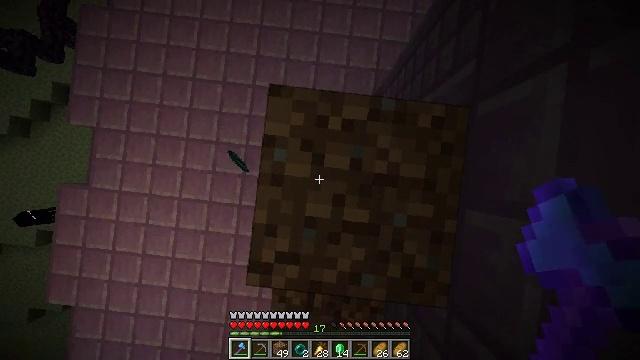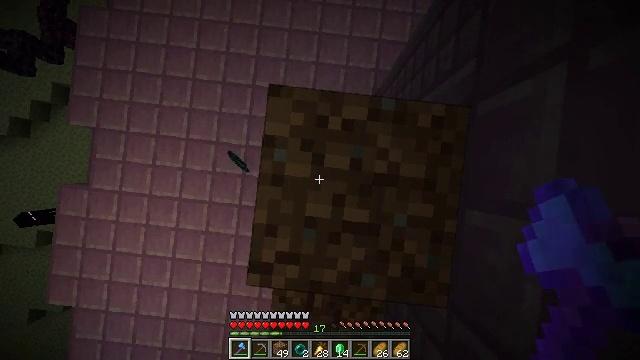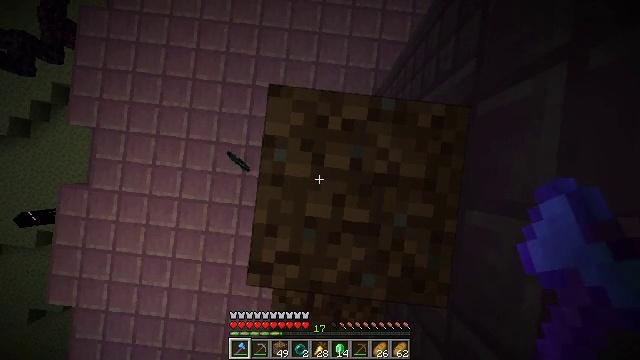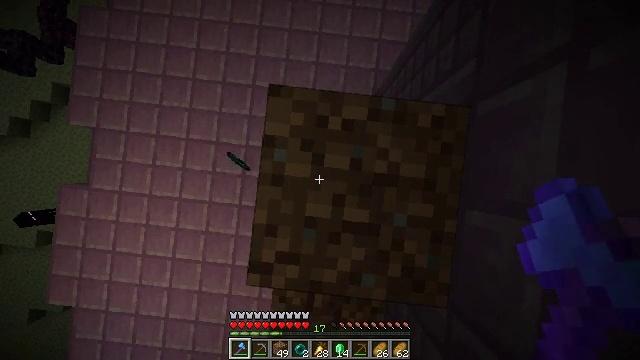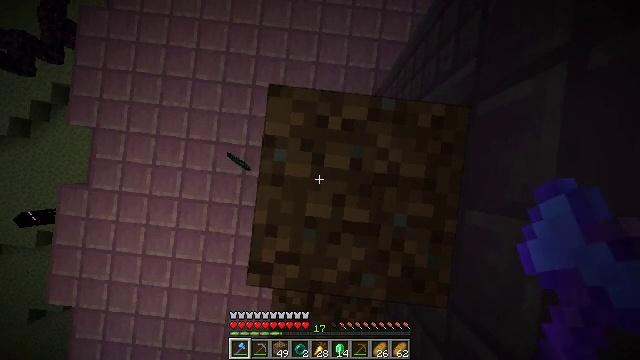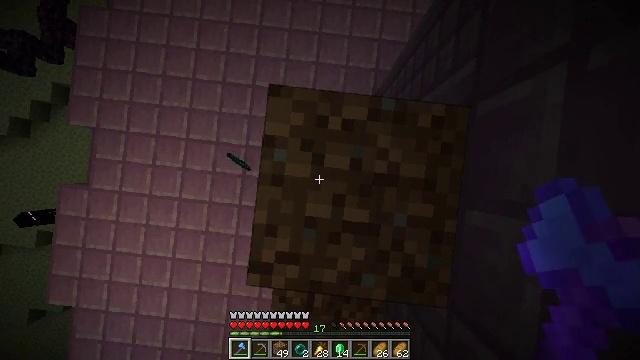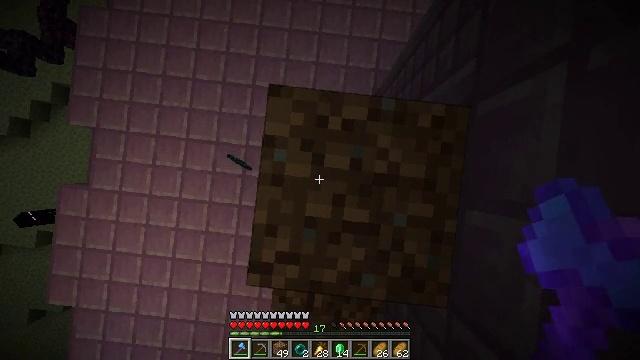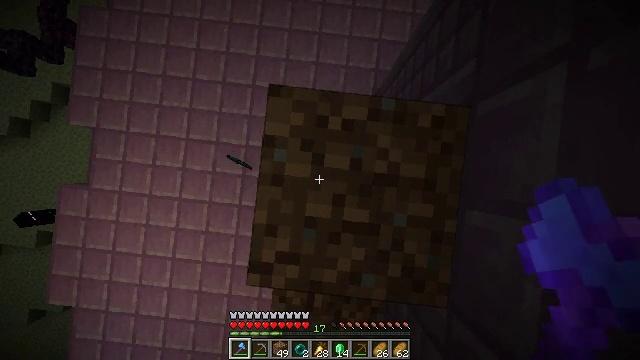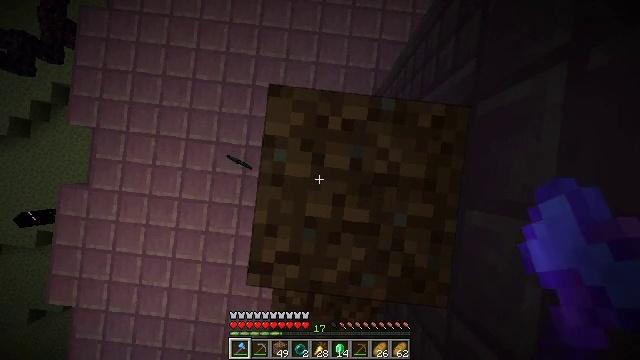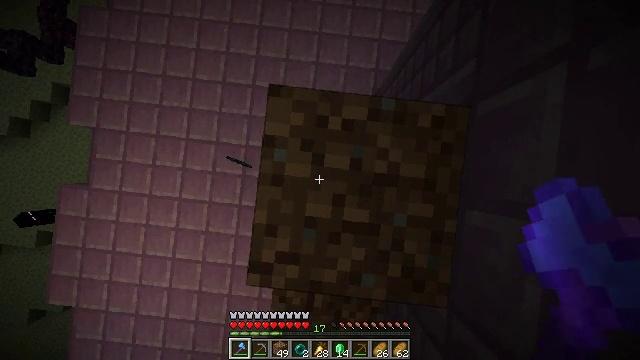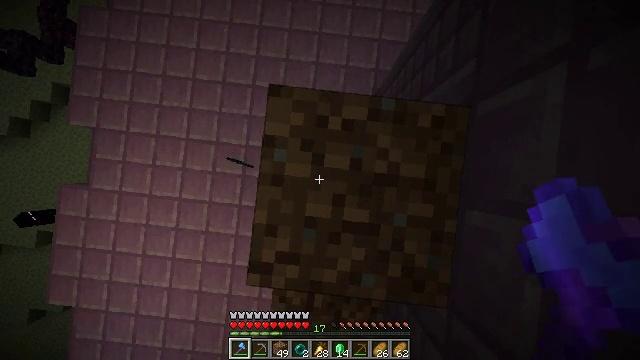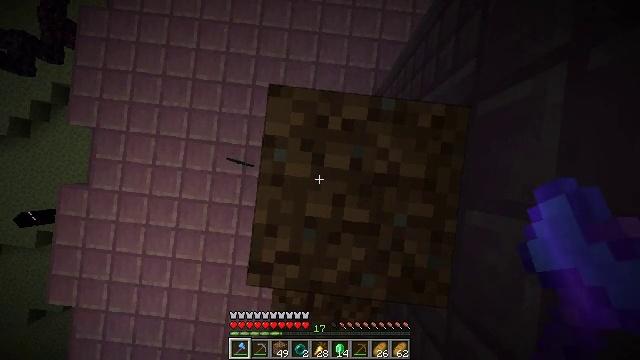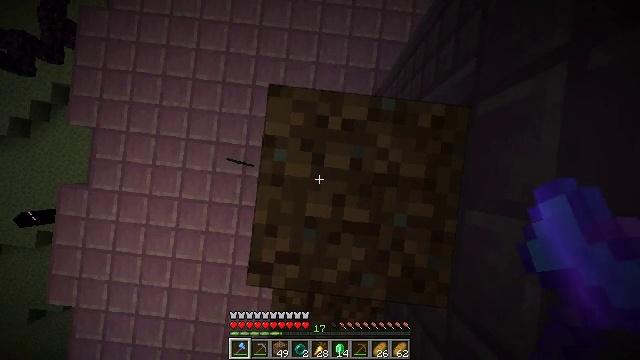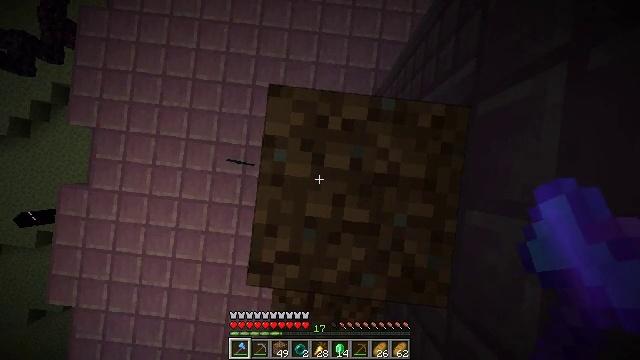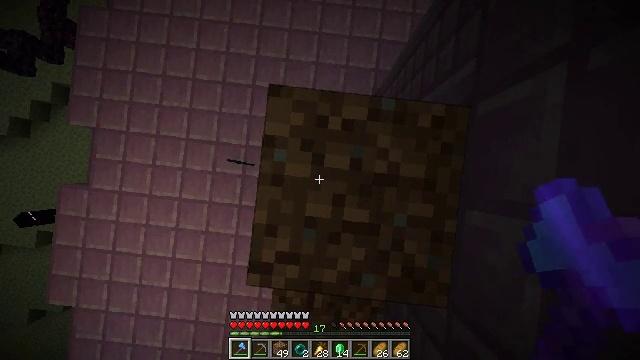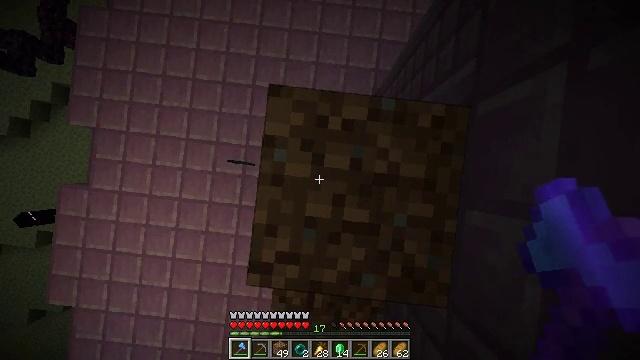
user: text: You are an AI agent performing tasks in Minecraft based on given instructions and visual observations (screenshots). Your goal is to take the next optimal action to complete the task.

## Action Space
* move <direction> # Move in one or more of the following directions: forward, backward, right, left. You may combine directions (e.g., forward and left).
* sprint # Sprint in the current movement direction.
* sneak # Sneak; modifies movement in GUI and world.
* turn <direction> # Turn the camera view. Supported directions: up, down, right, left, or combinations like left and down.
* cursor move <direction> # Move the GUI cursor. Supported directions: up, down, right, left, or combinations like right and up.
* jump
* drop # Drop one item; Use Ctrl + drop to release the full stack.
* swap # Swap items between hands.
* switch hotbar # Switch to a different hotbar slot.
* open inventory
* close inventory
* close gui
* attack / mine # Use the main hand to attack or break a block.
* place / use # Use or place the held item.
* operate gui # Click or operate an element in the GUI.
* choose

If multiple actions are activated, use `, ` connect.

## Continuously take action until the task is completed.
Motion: motion action
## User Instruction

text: Get dirt block.
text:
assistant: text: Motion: sneak
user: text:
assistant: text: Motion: sneak
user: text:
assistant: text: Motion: sneak
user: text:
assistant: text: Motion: sneak
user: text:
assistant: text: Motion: sneak
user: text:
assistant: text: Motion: sneak
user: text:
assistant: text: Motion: sneak
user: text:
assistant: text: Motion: sneak
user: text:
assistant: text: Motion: sneak
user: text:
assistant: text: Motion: sneak
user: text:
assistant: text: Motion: sneak
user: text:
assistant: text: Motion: sneak
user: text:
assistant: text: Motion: sneak
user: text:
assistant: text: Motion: sneak
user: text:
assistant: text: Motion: sneak
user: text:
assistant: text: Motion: sneak, turn left
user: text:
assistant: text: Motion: sneak, turn left
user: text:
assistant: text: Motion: sneak, turn left
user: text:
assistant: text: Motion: sneak, turn left
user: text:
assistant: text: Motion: sneak, turn left
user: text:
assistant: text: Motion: sneak, turn left
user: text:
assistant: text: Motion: sneak, turn left
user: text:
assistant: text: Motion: sneak, turn left
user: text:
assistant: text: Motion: sneak, turn left
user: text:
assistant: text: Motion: sneak, turn left
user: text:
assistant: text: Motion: sneak, turn left
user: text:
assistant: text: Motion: sneak, turn left
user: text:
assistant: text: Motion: sneak, turn left
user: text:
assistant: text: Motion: sneak
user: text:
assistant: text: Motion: sneak